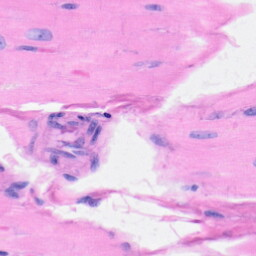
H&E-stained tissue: Heart